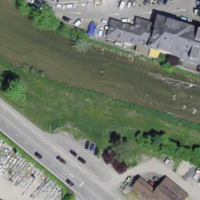
EUNIS habitat code: 55
Species observed at this site:
Cornus sanguinea